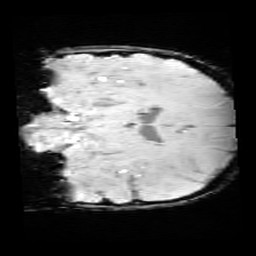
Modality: SWI
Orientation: coronal
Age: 9
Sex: male
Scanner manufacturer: siemens
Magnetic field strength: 3 T
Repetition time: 0.027 s
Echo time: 0.02 s